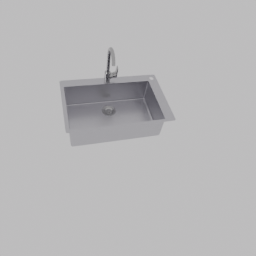
Label: appliances